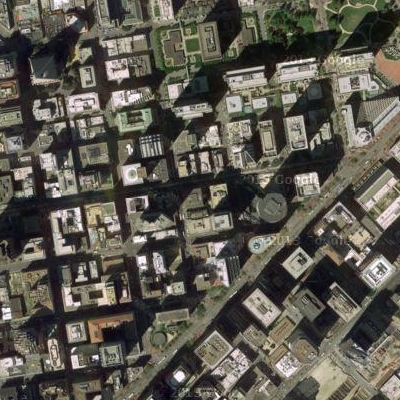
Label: Industry